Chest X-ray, PA view. Patient: 41 years old, sex F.
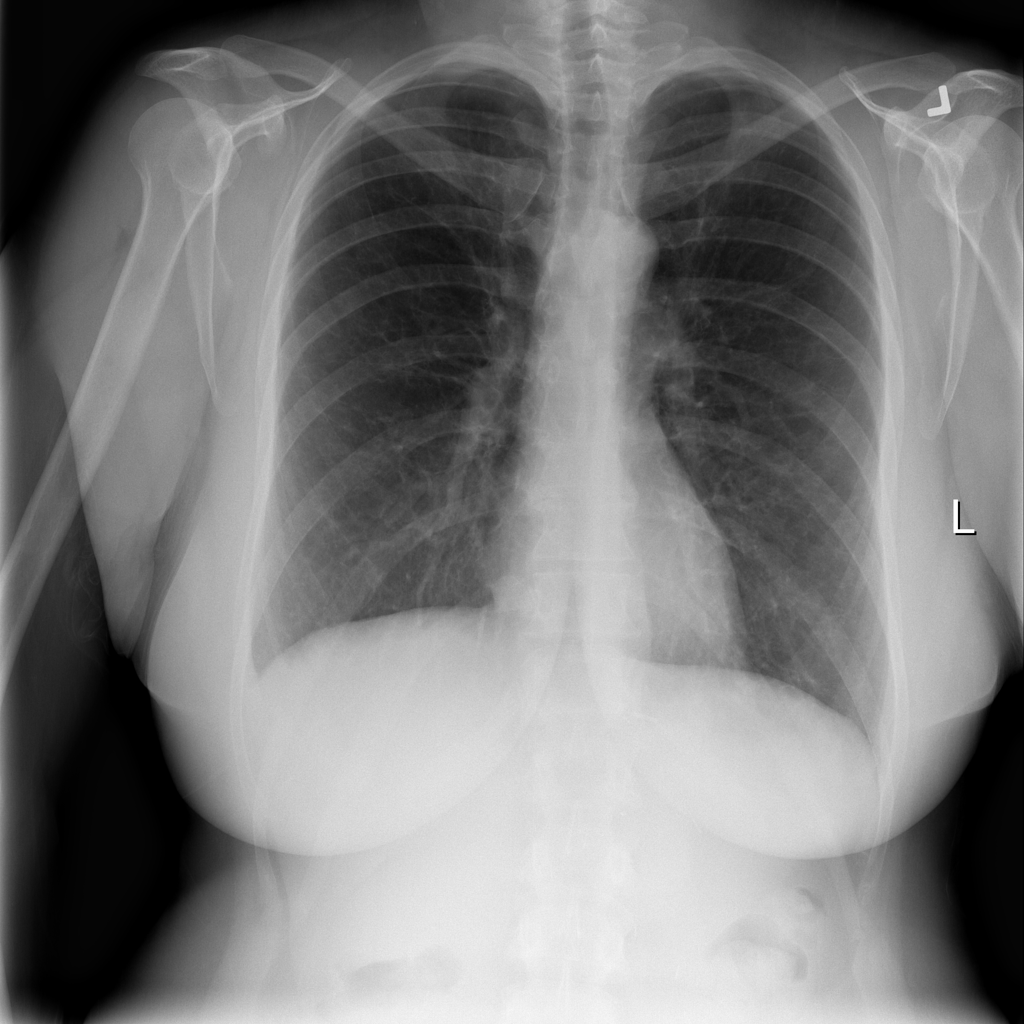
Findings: Pneumothorax